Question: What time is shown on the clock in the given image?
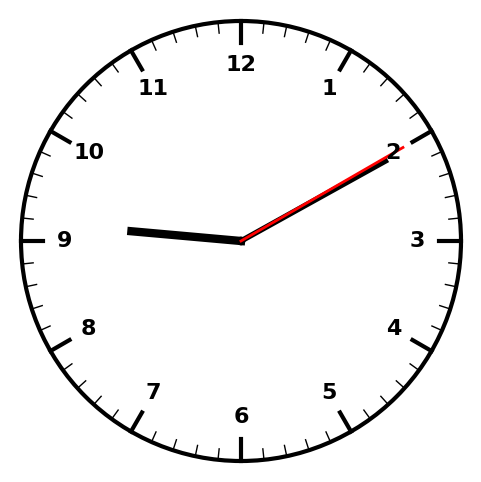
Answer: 09:10:10